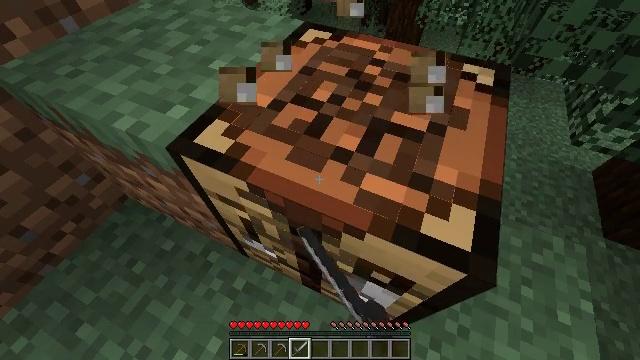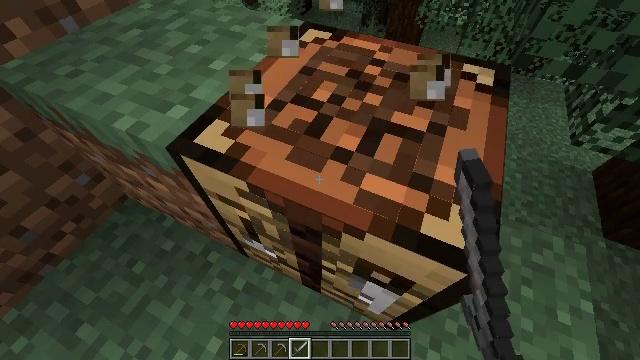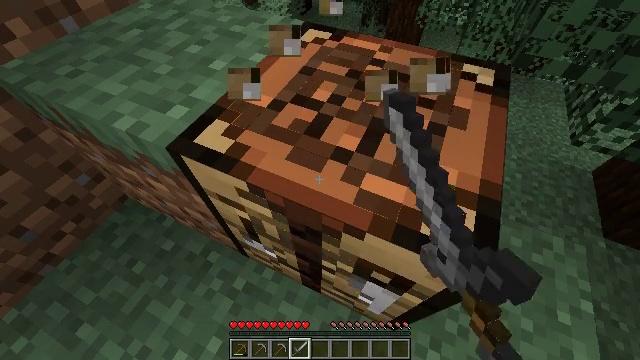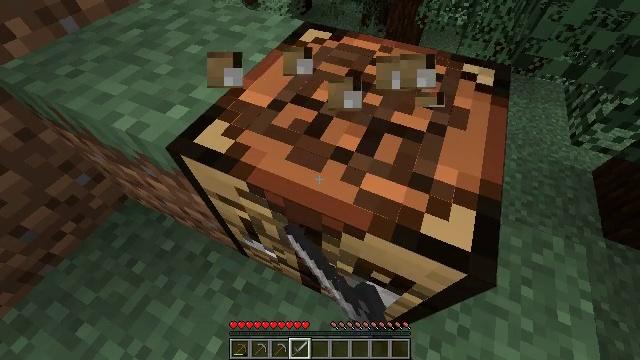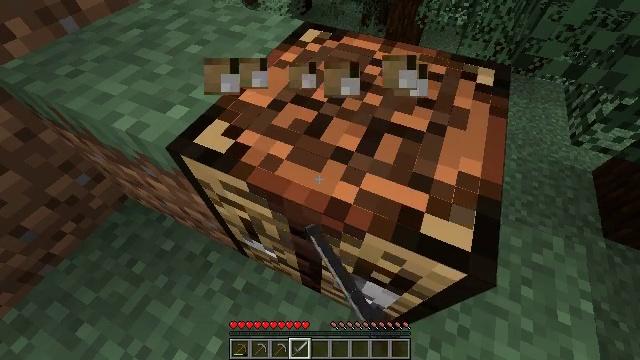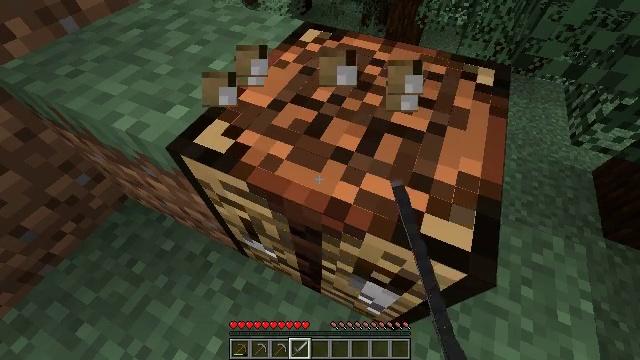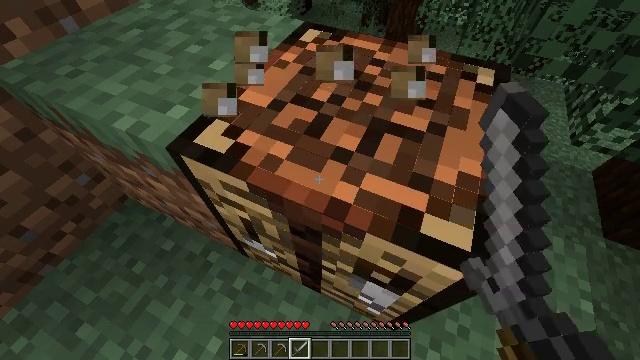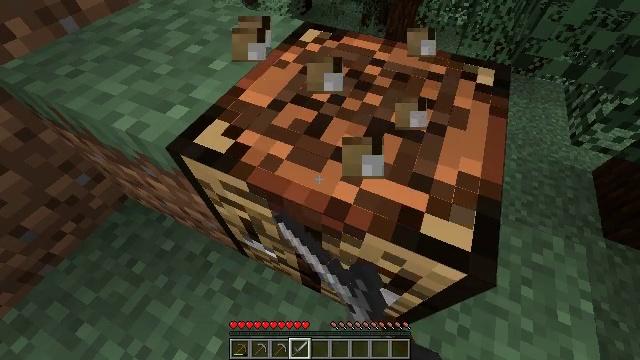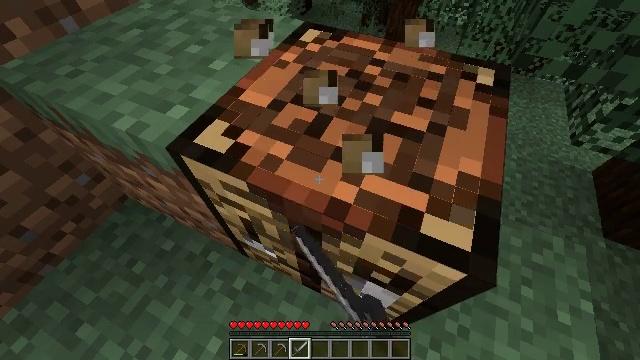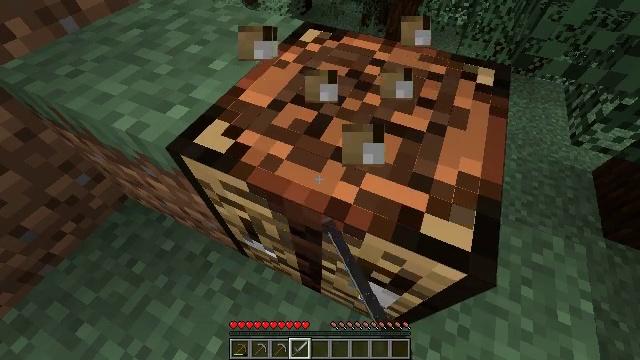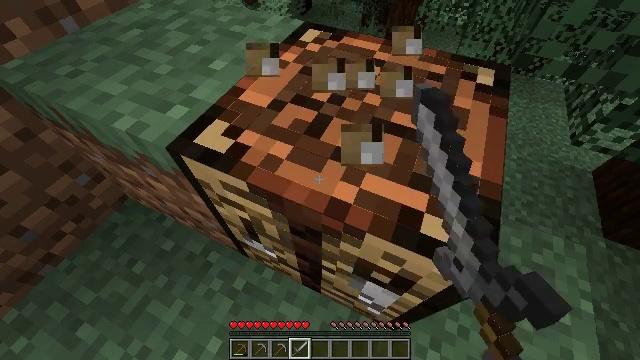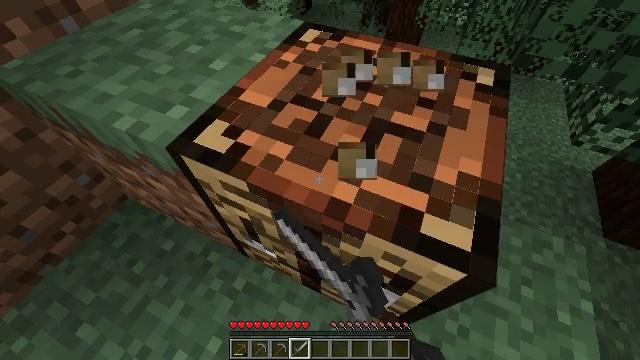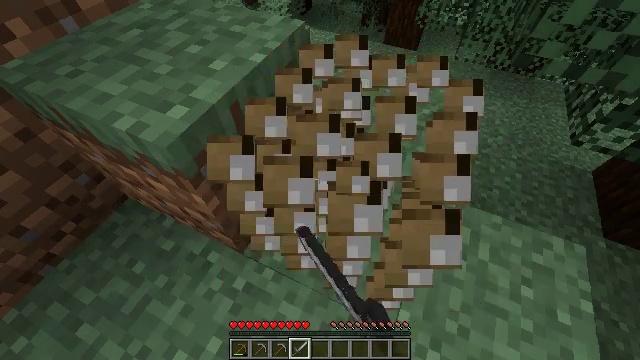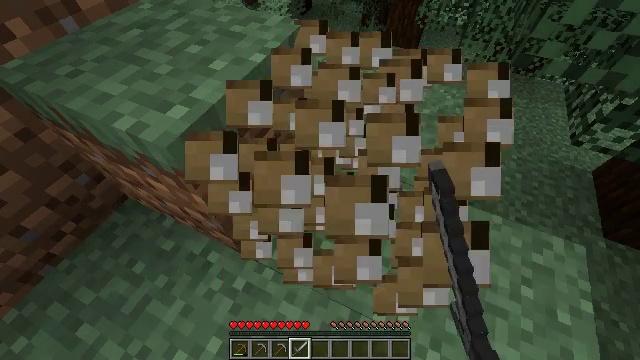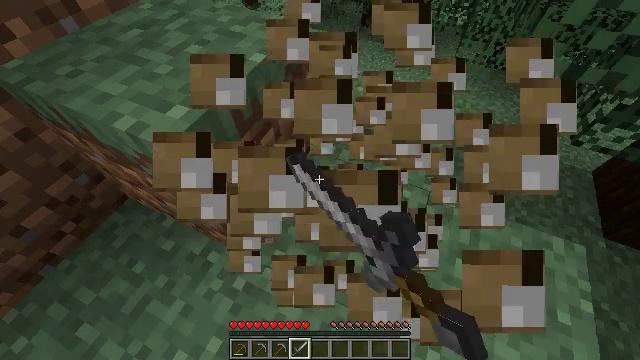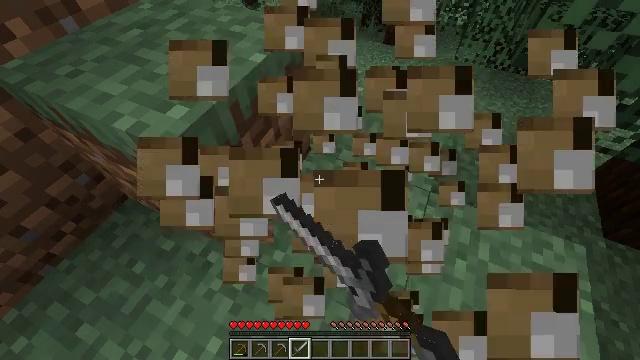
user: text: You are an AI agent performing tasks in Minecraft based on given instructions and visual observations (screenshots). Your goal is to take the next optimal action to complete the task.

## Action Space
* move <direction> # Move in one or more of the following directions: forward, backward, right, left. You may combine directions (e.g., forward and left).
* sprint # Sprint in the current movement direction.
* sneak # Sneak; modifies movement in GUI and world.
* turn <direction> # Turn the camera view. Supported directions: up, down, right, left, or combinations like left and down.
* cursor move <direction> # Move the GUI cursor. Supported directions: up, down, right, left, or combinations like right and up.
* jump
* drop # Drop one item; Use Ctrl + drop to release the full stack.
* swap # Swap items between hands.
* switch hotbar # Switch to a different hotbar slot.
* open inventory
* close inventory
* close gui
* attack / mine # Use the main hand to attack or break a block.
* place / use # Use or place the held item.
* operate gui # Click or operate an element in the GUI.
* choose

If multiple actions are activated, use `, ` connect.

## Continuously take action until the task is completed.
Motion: motion action
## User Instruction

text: Recycle the crafting table.
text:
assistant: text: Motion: attack / mine
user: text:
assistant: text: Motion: attack / mine
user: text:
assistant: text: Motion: attack / mine
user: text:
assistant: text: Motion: attack / mine
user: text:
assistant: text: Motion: attack / mine
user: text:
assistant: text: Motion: attack / mine
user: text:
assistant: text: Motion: attack / mine
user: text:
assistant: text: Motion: attack / mine
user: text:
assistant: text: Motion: attack / mine
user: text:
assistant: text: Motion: attack / mine
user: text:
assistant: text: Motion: attack / mine
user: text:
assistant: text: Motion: attack / mine
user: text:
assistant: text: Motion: attack / mine
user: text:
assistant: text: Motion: attack / mine
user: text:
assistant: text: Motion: attack / mine
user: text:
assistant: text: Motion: attack / mine
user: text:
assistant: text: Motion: attack / mine
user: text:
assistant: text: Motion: attack / mine